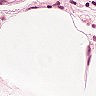
Metastatic tissue present: no